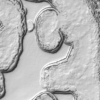
Label: not_dusty